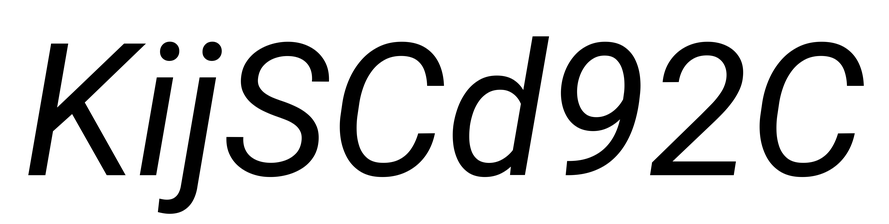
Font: Roboto-Italic_Italic